Question: I am trying to organize an output of DATA in the following way:
Today, Yesterday and everything before Yesterday is present with a respective full DateTime minus the clock time of course. For a better understanding, have a look at the screenshot below:

I have written this code:
'''
try{
$db = new PDO("mysql:host=" .$hostname. ";dbname=" .$database. "", "" .$user. "", "" .$pass. "");
$db->setAttribute(PDO::ATTR_PERSISTENT, true);
$db->setAttribute(PDO::ATTR_ERRMODE, PDO::ERRMODE_EXCEPTION);
$notifications = $db->prepare("SELECT * FROM reports
ORDER BY timestamp DESC");
$notifications->execute();
$result = (object)$notifications->fetchAll(PDO::FETCH_OBJ);
echo "<pre>";
print_r($result);
echo "</pre>";
}
catch(PDOException $e)
{
echo $e->getMessage();
}
'''
I am trying to figure out a way to split things up, for instance, "Today", "Yesterday", "Day before Yesterday" and so forth for as long as considered normal e.g. an entire month maybe.
*How would I structure this up correctly with a PDO prepared statement? *
'''
[Today] => stdClass Object
(
[id] => 1
[timestamp] => 2015-04-09 13:20:05
[seen] => 0
)
[Yesterday] => stdClass Object
(
[id] => 2
[timestamp] => 2015-04-08 15:30:50
[seen] => 0
)
'''
Clearly: I want to print everything with timestamp of TODAY. Next, everything with YESTERDAYS timestamp. And so forth.
SQL:
'''
// Today
AND DATE(from_unixtime(comment_date)) = CURRENT_DATE
// Yesterday
AND DATE(from_unixtime(comment_date)) = DATE_SUB(CURRENT_DATE,INTERVAL 1 DAY)
// This week
AND YEARWEEK(from_unixtime(comment_date), 1) = YEARWEEK(CURRENT_DATE, 1)
// This month
AND YEAR(from_unixtime(comment_date)) = YEAR(CURRENT_DATE)
AND MONTH(from_unixtime(comment_date)) = MONTH(CURRENT_DATE)
'''
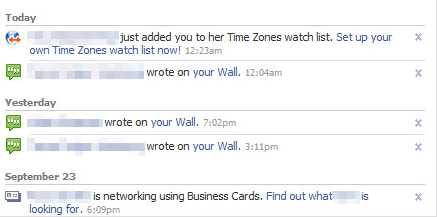
Answer: Here's an example of how I would handle this. I wouldn't change your query - it's fine as is. Assuming you want to show everything in the database sorted from latest to earliest post. Let PHP handle the heavy lifting. I've purposely broken some things in to multiple lines instead of nesting the functions to make it easier to read. Condense as you see fit.
I'm not claiming this is the BEST way to do it. Only what I use.
'''
//MOCK UP SOME DISPLAY DATA - YOU WOULD USE YOUR QUERY RESULT INSTEAD
$rows = array();
$rows[] = date('Y-m-d H:i:s');
$rows[] = date('Y-m-d H:i:s');
$rows[] = date('Y-m-d H:i:s');
$rows[] = date('Y-m-d H:i:s', mktime(0, 0, 0, date('n'), date('j') - 1, date('Y')));
$rows[] = date('Y-m-d H:i:s', mktime(0, 0, 0, 12, 24, 2014));
$rows[] = date('Y-m-d H:i:s', mktime(0, 0, 0, 12, 25, 2014));
$rows[] = date('Y-m-d H:i:s', mktime(0, 0, 0, 12, 26, 2014));
$rows[] = date('Y-m-d H:i:s', mktime(0, 0, 0, 3, 2, 2001));
//CREATE AN ARRAY OF THE REPLACEMENTS YOU WANT
$aArray = array();
$aArray[date('Y-m-d')] = 'Today';
$aArray[date('Y-m-d', mktime(0, 0, 0, date('n'), date('j') - 1, date('Y')))] = 'Yesterday';
$aArray[date('Y-m-d', mktime(0, 0, 0, date('n'), date('j') - 2, date('Y')))] = 'Day before Yesterday';
$aArray['2014-12-25'] = 'Christmas 2014';
//INITIALIZE SOME VARIABLES
$cLastHeader = '';
$cCurrHeader = '';
//THIS WOULD BE YOUR QUERY RESULTS LOOP
foreach ($rows AS $nNull => $cDate) {
$cLookup = substr($cDate, 0, 10); //TRIM OUT THE TIME FROM CURRENT RECORD
//IS DATE IN ARRAY? IF NOT, FORMAT
if (isset($aArray[$cLookup])) {
$cCurrHeader = $aArray[$cLookup];
} else {
$cCurrHeader = $cLookup; //WOULD SHOW 'YYYY-MM-DD'
$cCurrHeader = date('F Y', strtotime($cLookup)); //WOULD SHOW 'MONTH YYYY'
}
//HAS HEADER CHANGED? IF SO PRINT
if ($cCurrHeader != $cLastHeader) {
$cLastHeader = $cCurrHeader;
print($cCurrHeader . "
");
}
//PRINT RECORD
print(" " . $cDate . "
");
}
'''
The output from this is :
'''
Today
2015-05-28 18:40:35
2015-05-28 18:40:35
2015-05-28 18:40:35
Yesterday
2015-05-27 00:00:00
December 2014
2014-12-24 00:00:00
Christmas 2014
2014-12-25 00:00:00
December 2014
2014-12-26 00:00:00
March 2001
2001-03-02 00:00:00
'''